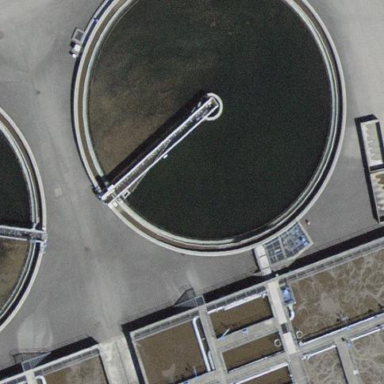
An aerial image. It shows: Sewage reservoir with wastewater. It is reservoir designated for sewage water and it is part of the natural landscape.